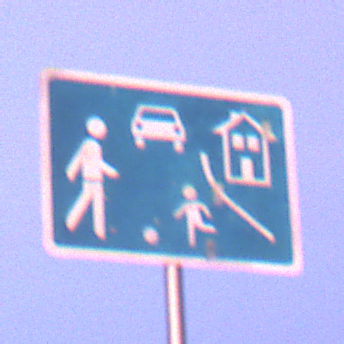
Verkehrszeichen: BeginnVerkehrsberuhigterBereich
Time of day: Dawn
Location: Outdoor (Nature)
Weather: PartlyCloudy
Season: NotSpecified
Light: Natural